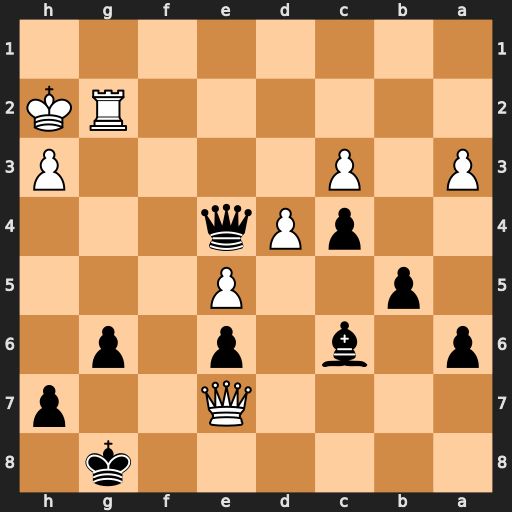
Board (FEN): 6k1/4Q2p/p1b1p1p1/1p2P3/2pPq3/P1P4P/6RK/8
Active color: b
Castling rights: -
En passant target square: -
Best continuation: Qxg2#